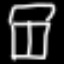
Label: bed